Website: lowes
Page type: delivery-shipping
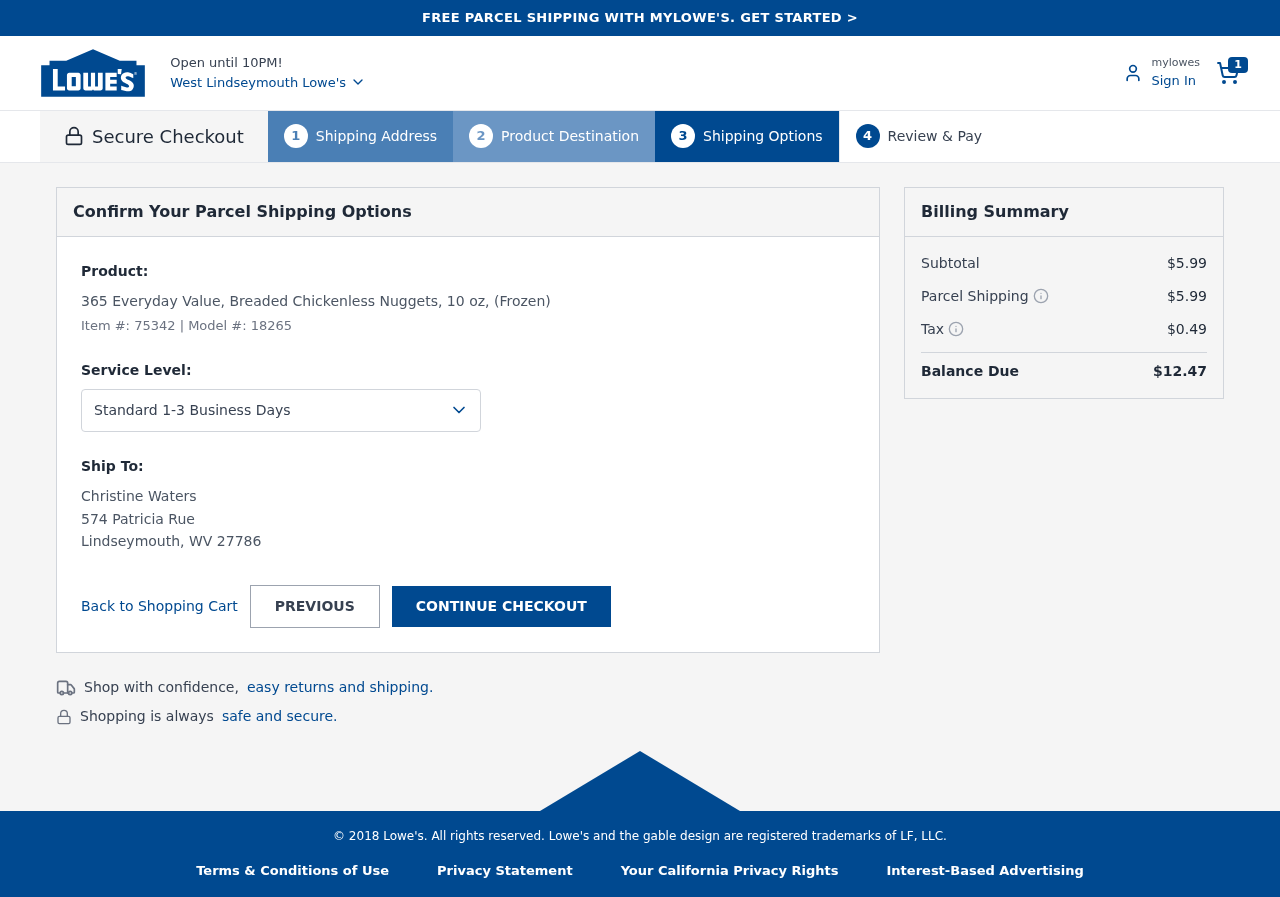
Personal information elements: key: PII_CITY
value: Lindseymouth
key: PII_CITY_STATE_ZIP
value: Lindseymouth, WV 27786
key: PII_FULLNAME
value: Christine Waters
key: PII_STREET
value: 574 Patricia Rue
Product elements: key: PRODUCT1_NAME
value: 365 Everyday Value, Breaded Chickenless Nuggets, 10 oz, (Frozen)
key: PRODUCT1_ITEM_NUMBER
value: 75342
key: PRODUCT1_MODEL_NUMBER
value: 18265
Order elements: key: ORDER_NUM_ITEMS
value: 1
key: ORDER_SUBTOTAL
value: $5.99
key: ORDER_SHIPPING_COST
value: $5.99
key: ORDER_TAX
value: $0.49
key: ORDER_TOTAL
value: $12.47